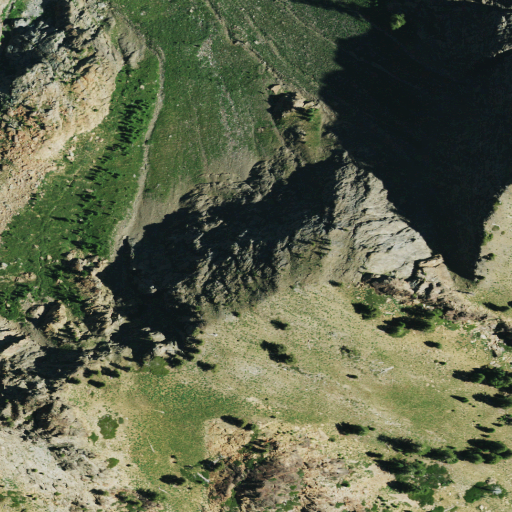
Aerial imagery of mountain in California named Seven Up Peak containing shrub, barren land, evergreen forest, grassland, and open water